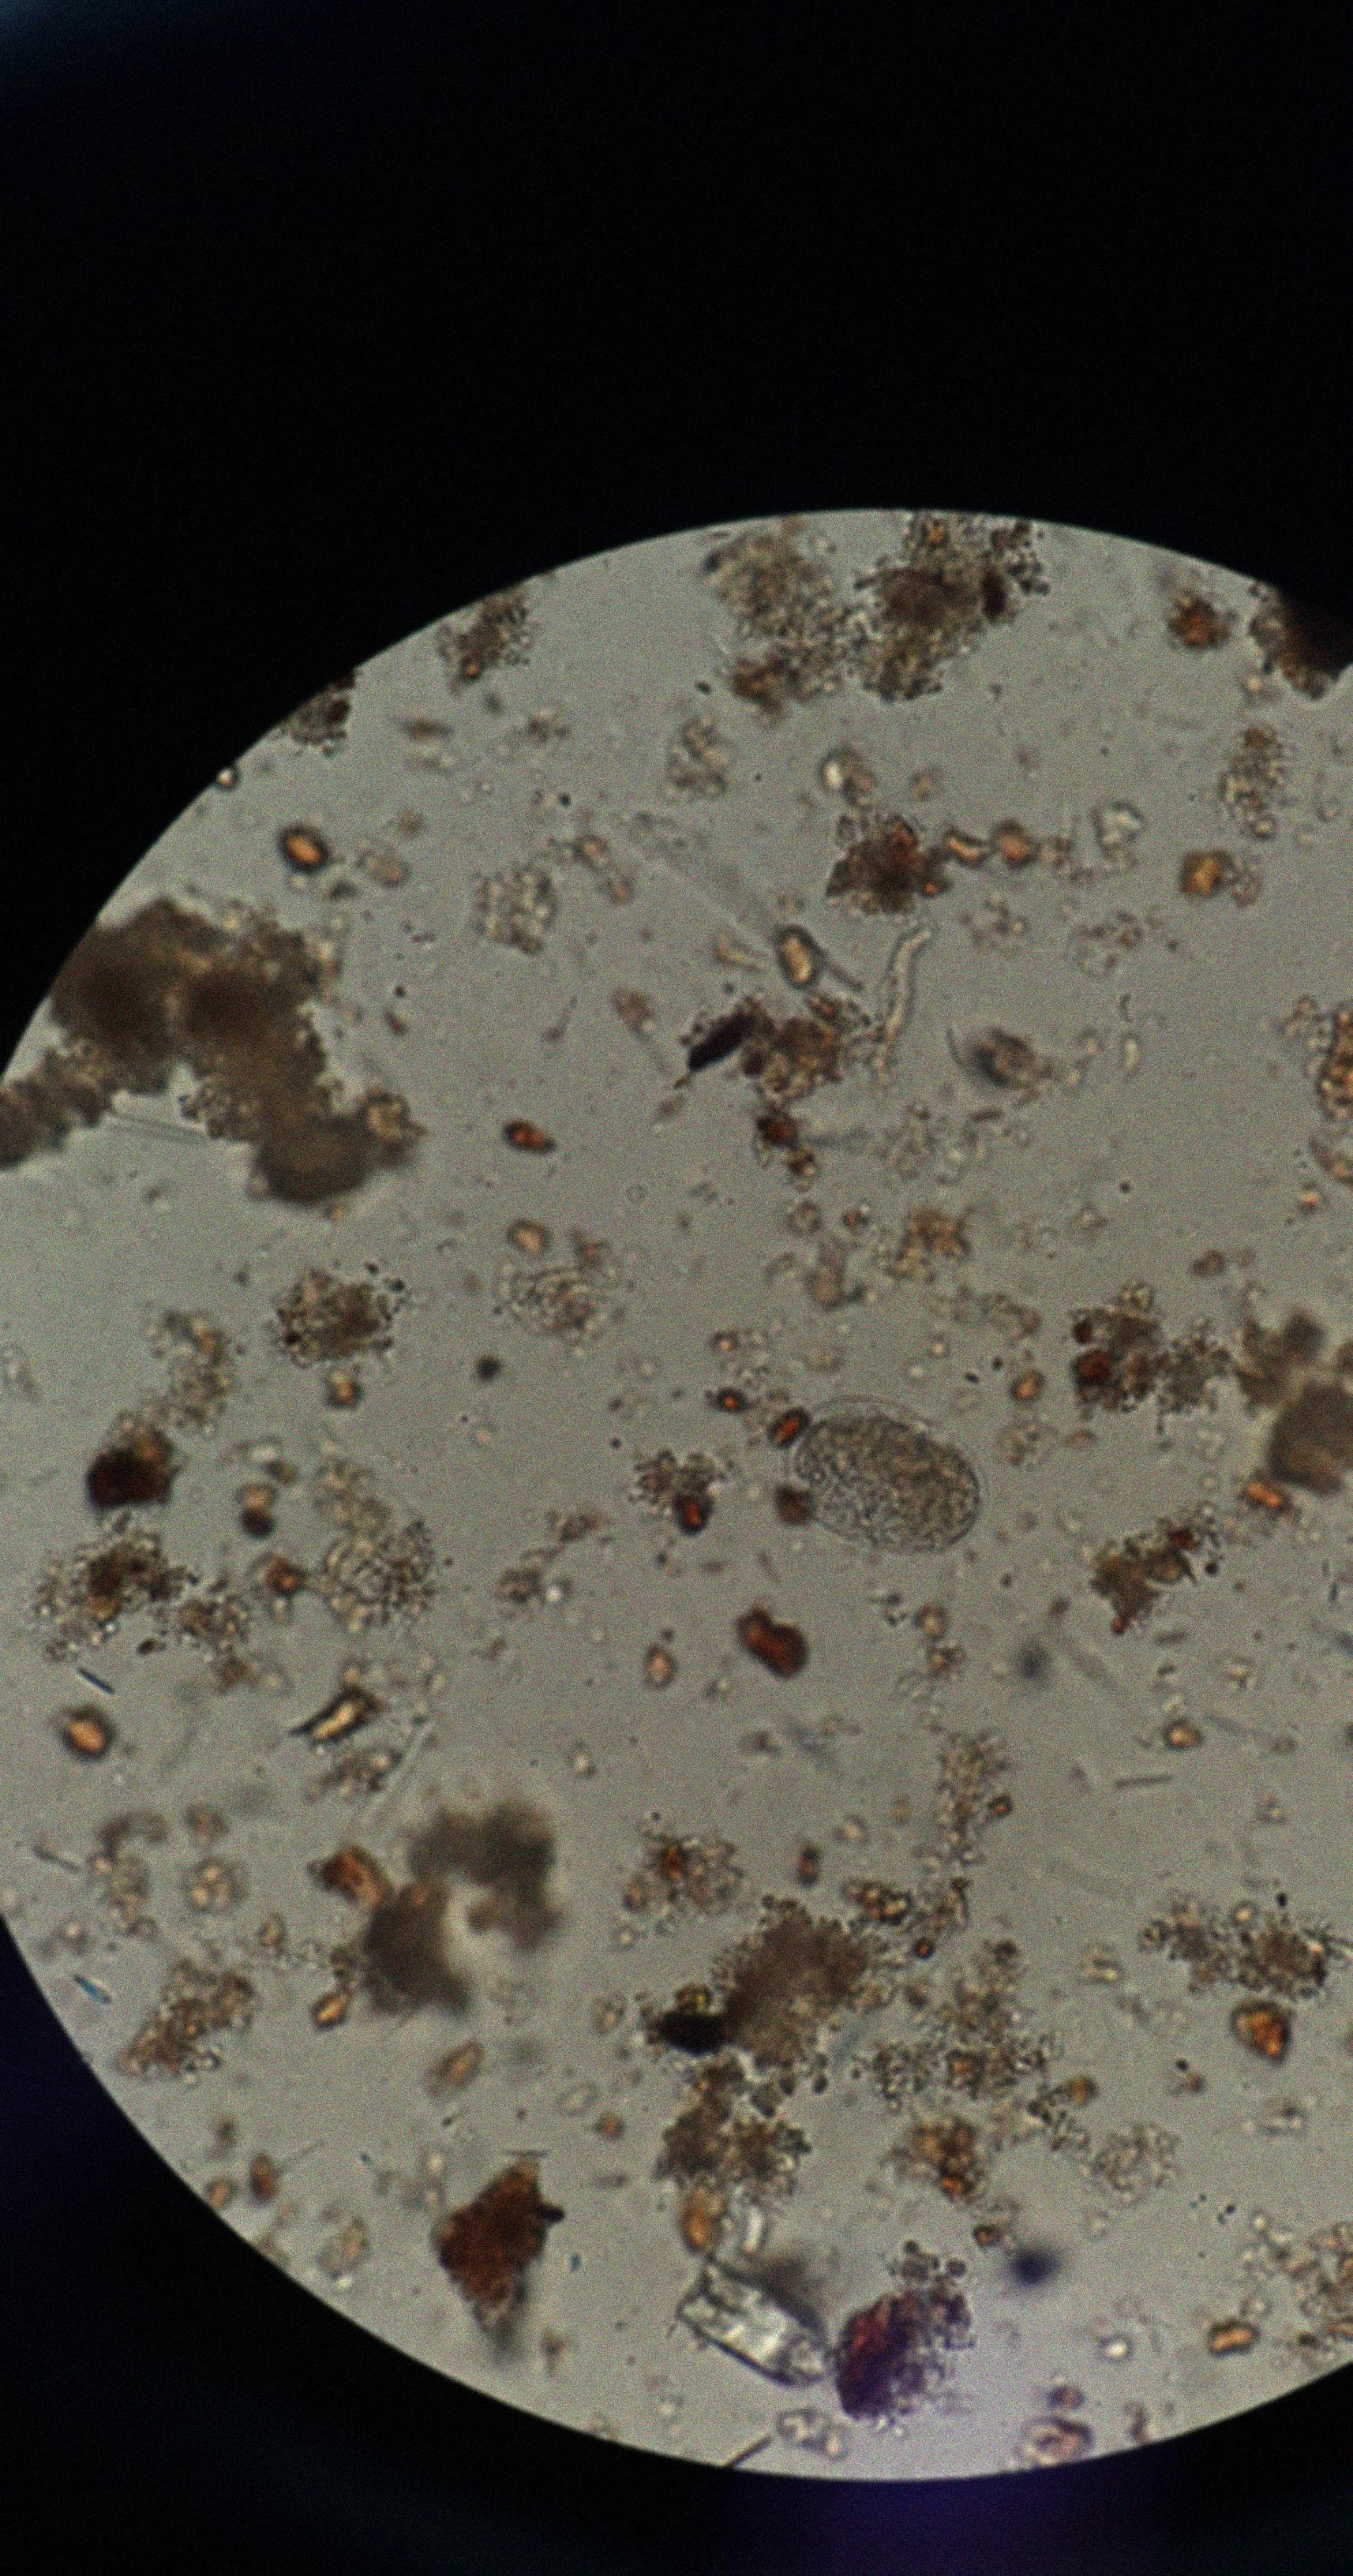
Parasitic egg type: Hookworm egg